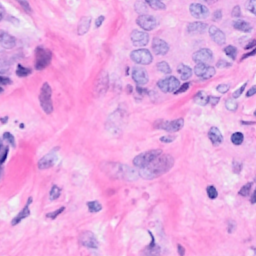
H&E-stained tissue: Breast